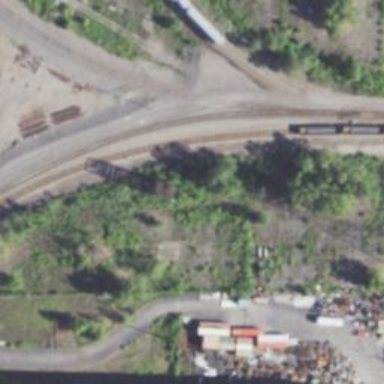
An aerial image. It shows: Abandoned spur railway.